Question: I want my vue Konva Text element to completely fill the given height, like i expect of a rectangle.
This is issue becomes obvious when pairing with text images, (converting svg text to canvas) that properly match the given dimension

'''
<v-text :config={
x: 50,
y: 50,
width: 1000,
height: 60,
fontSize: 60,
fontStyle: 'bold',
fontFamily 'Campton Book'
text: 'WELT'
}
/>
<v-rect
:config="{ x: 50, y: 50, fill: 'black', height: 60, width: 200 }"
/>
'''
Second Part, is there any way to always pixel perfectly align the left side with the border? the x coordinate matches the border
<URL>
Is this due to font constraints? What am I missing?
I tried to get the height of the text node to fix this positioning but this is the given height passed down as props
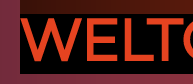
Answer: Text is defined as having parts above and below the baseline. Above is termed 'ascenders' amd below is 'descenders', which are required for lower case letters like j y g.
Setting the text fontSize to 60 does not say 'whatever the string, make it fill a space 60px high'. Instead it says 'Make text in a 60px font', which makes space for the descenders because they will generally be required.
If you know for sure that the text will be all caps, then a solution is to measure the height used and increase the font size by a computed factor so that the font fills the line height.
To do this you'll need to get the glyph measurements as follows:
'''
const lineHeight = 60; // following your code
// make your text shape here...left out for brevity
const metrics = ctx.measureText('YOUR CAPS TEXT');
capsHeight = Math.abs(metrics.actualBoundingBoxAscent)
fontSize = lineHeight * lineHeight / capsHeight;
'''
If I got that right, your 60px case should give a value around 75. That's based on the convention that ascenders are 80% of the line height. Now you set the font size of your shape to this new value and you should be filling the entire line height.
Regarding the left-alignment, this relies on what the font gurus call the a-b-c widths. The left gap is the a-space, the b is the character width (where the ink falls) and the c-space is the same as the a-space but on the right hand side.
Sadly unless someone else can tell me I am wrong, you don't get a-b-c widths in the canvas <URL>. There is a workaround which is rather convoluted but viable. You would draw the text in black on an off-screen canvas filled with a transparent background. Then get the canvas pixel data and walk horizontal lines from the left of the canvas inspecting pixels and looking for the first colored pixel. Once you find it you have the measurement to offset the text shape horizontally.